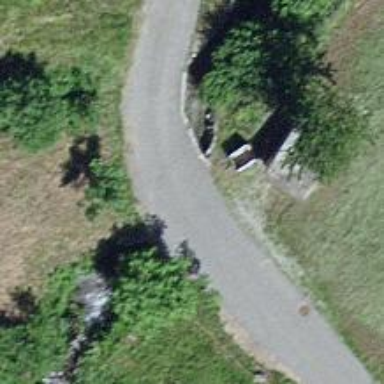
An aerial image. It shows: Culvert tunnel.